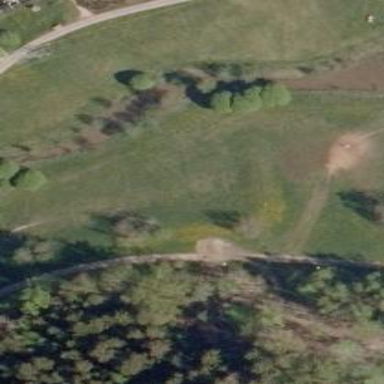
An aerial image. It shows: Disc golf tee.